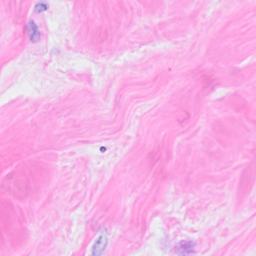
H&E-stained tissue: Breast